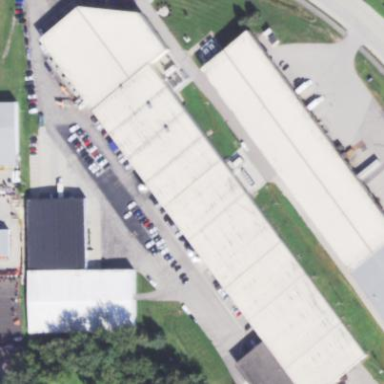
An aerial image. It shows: Warehouse.